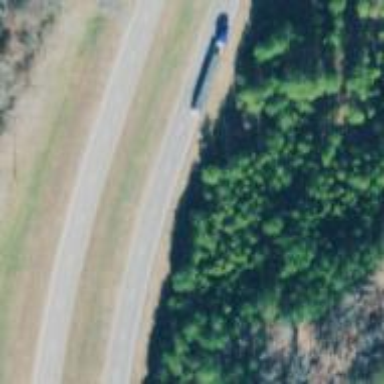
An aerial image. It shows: Trunk highway.